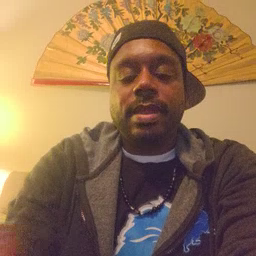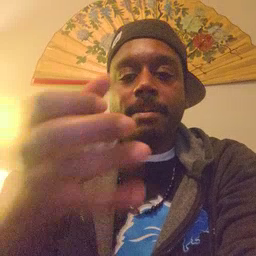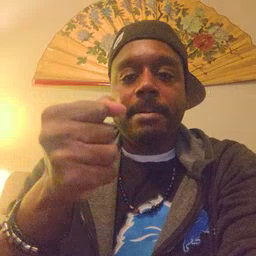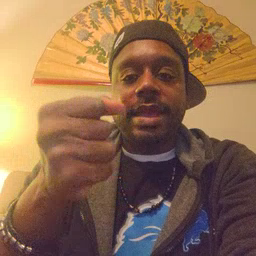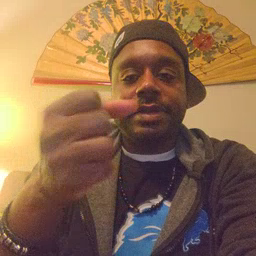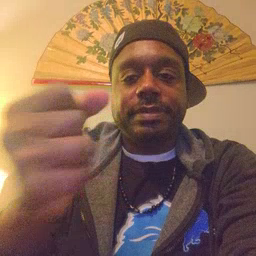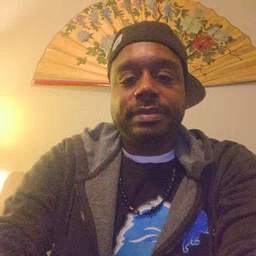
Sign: milk